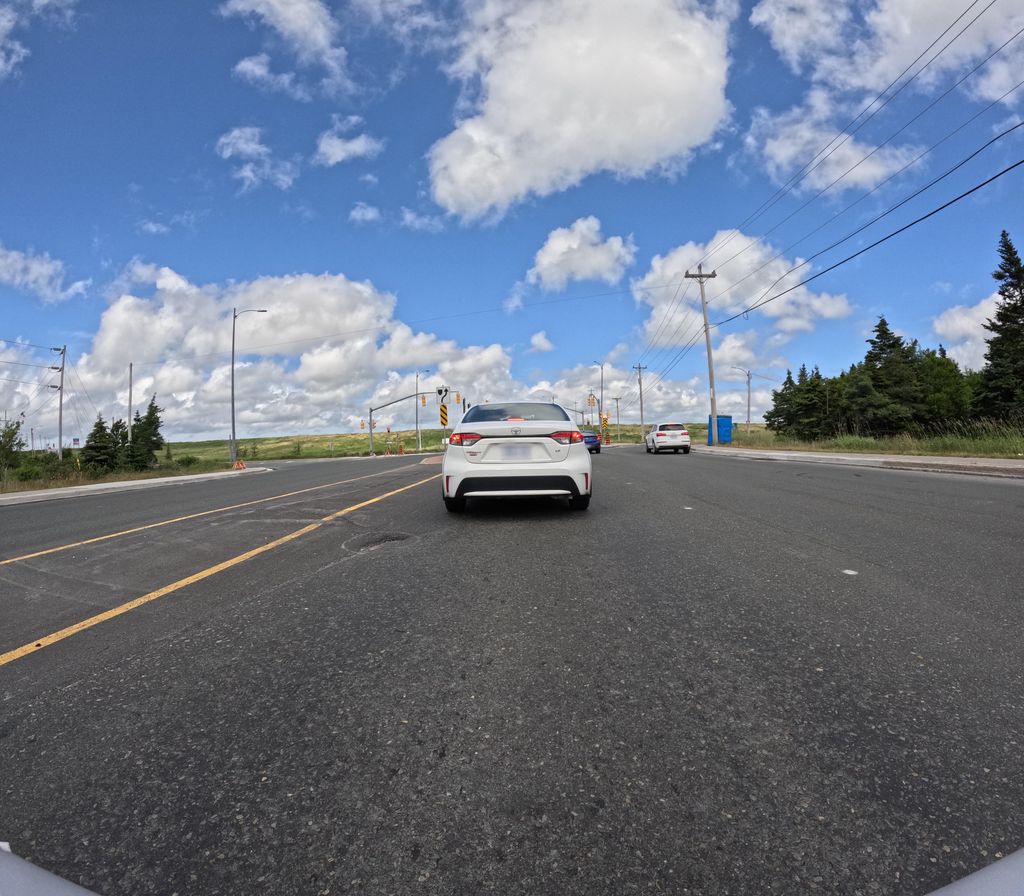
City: st_johns